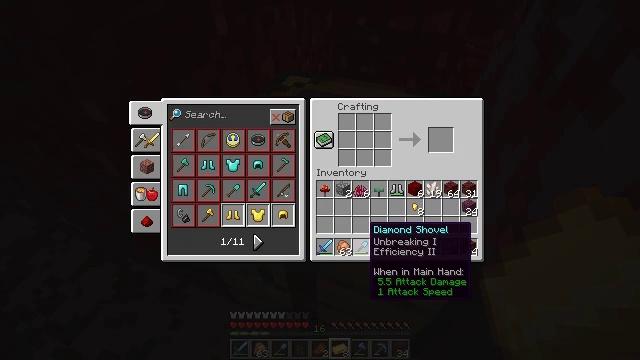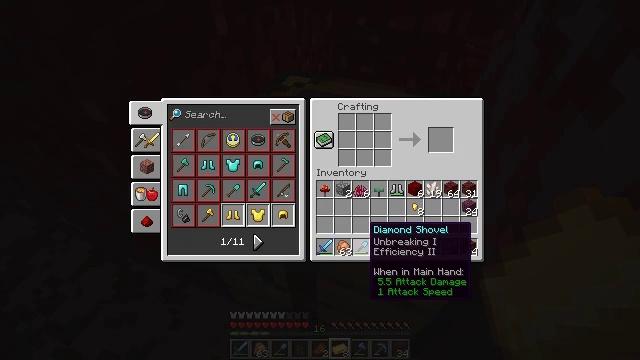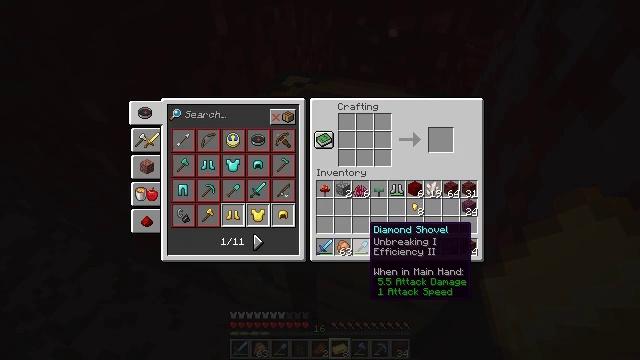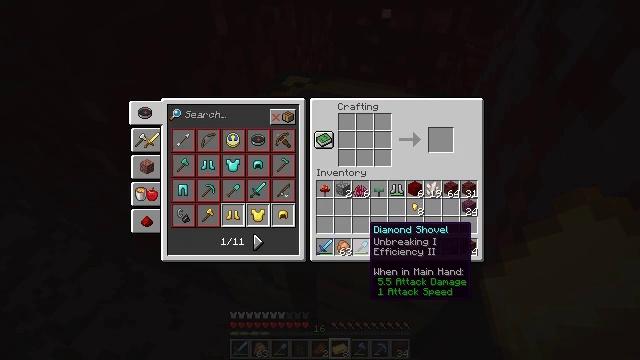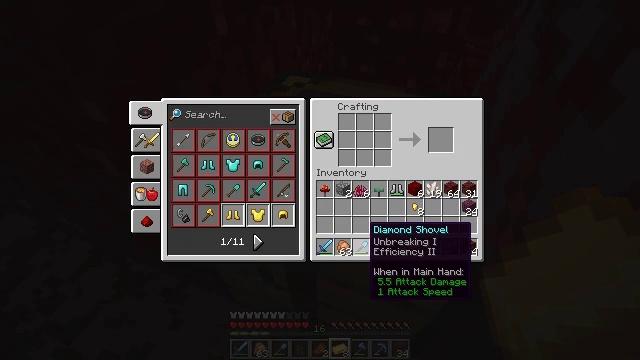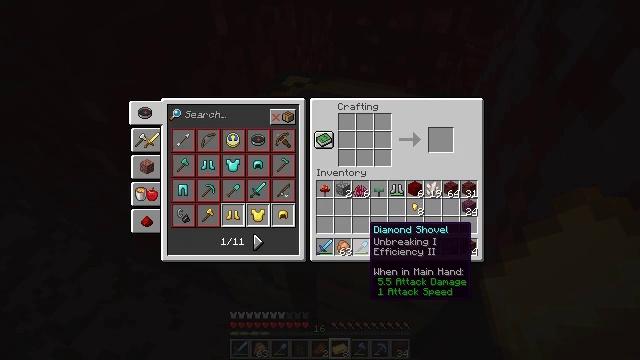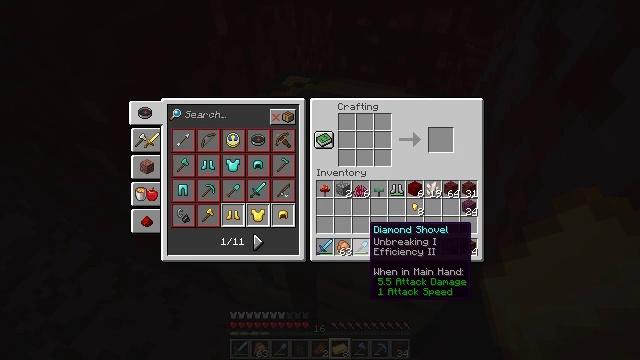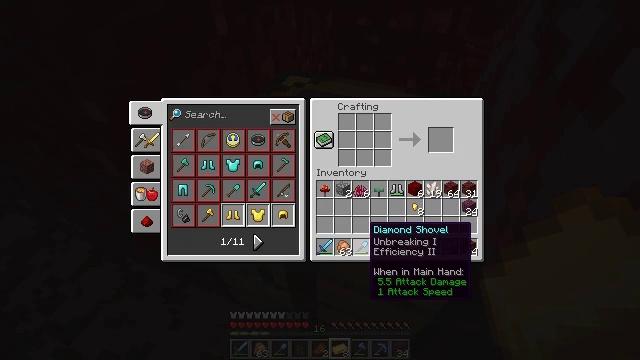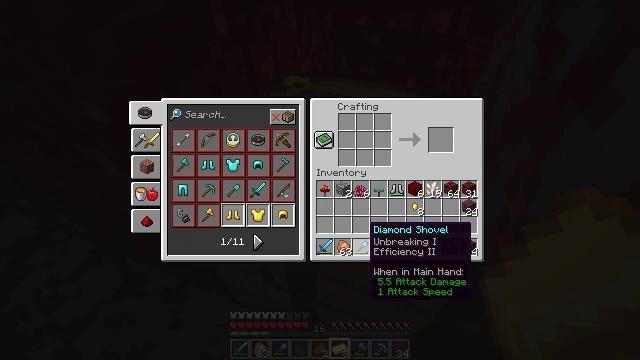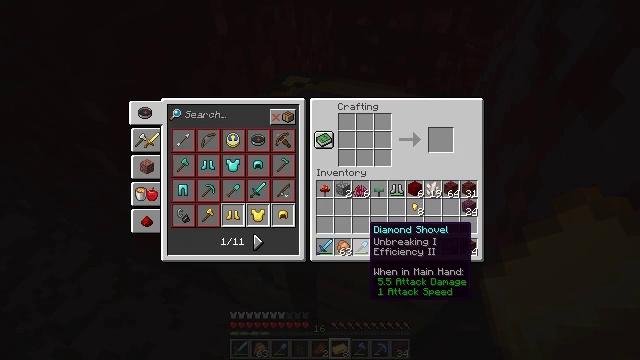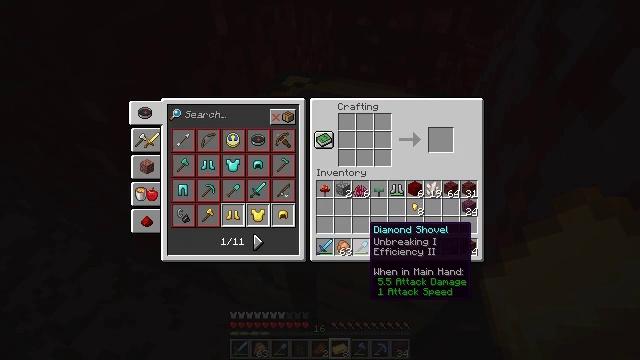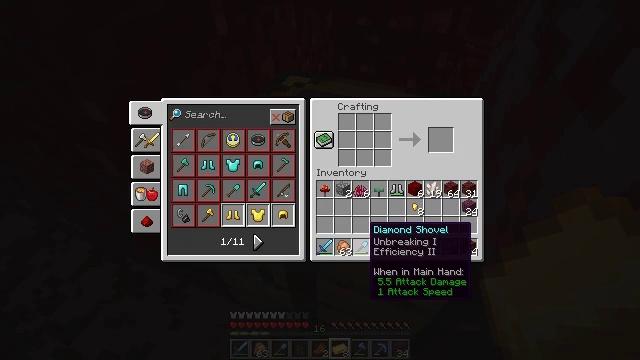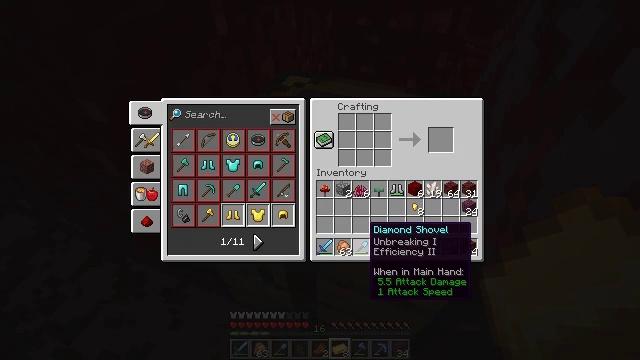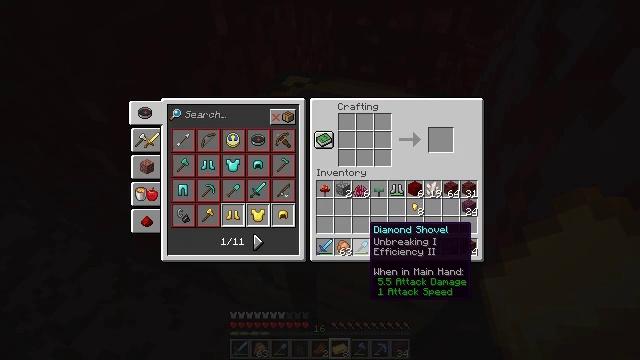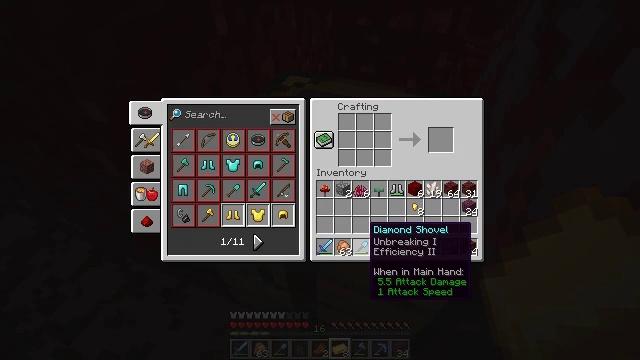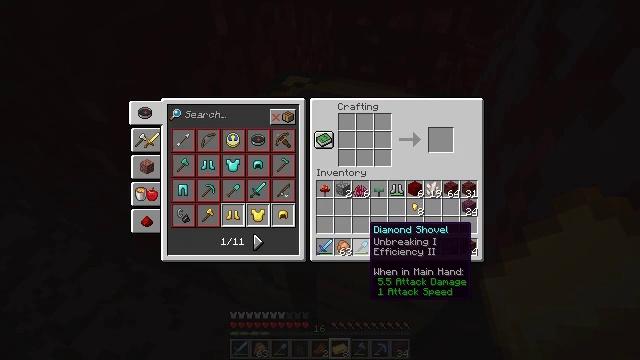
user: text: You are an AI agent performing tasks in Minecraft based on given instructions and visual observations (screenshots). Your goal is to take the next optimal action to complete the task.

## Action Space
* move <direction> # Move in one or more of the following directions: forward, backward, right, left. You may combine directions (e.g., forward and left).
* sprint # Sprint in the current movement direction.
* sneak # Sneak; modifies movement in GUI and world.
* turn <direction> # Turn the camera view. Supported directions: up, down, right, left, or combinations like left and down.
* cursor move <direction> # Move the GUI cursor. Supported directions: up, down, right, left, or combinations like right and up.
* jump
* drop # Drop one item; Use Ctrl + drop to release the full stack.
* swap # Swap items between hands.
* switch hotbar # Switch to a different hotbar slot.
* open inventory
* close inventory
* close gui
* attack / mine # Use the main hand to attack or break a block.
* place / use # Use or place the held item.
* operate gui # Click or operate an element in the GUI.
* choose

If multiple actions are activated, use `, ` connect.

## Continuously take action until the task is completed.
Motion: motion action
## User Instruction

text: Mine the nether wart block in the Nether.
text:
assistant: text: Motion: no_op
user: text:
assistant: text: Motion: no_op
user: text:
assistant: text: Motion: no_op
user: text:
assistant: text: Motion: no_op
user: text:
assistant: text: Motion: no_op
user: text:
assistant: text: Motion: no_op
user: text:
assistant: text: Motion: no_op
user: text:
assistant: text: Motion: no_op
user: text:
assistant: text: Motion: no_op
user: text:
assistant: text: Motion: no_op
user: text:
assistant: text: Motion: no_op
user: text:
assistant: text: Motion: no_op
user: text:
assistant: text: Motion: no_op
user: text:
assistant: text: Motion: no_op
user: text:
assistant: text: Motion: no_op
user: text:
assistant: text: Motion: no_op
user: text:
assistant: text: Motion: no_op
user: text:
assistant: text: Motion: no_op
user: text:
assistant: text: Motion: no_op
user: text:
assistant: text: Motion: no_op
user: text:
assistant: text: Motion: no_op
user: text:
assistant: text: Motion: no_op
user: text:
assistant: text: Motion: no_op
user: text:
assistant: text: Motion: no_op
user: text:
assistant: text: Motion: no_op
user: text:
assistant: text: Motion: no_op
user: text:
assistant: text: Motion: no_op
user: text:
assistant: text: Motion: no_op
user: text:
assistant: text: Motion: no_op
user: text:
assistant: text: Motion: no_op